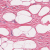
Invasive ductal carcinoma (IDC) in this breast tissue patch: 0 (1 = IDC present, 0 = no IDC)